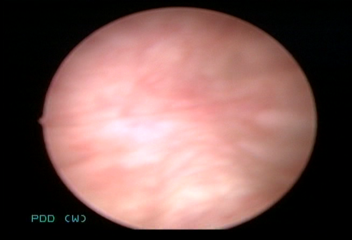
Modality: WLC
Class: Normal mucosa
Bladder cancer association: No